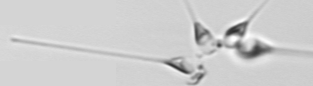
Label: Asterionellopsis_glacialis